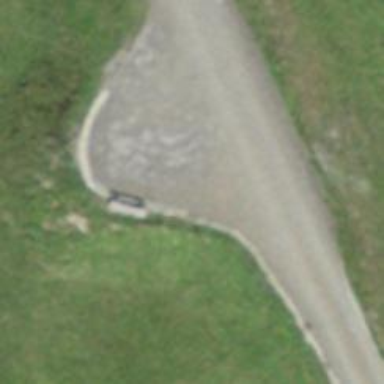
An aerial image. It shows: Bench for seating.